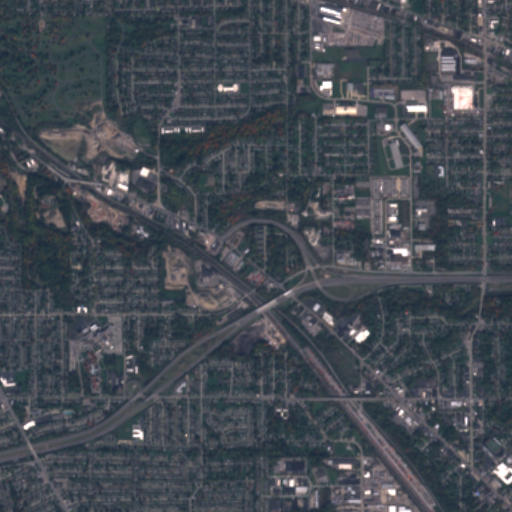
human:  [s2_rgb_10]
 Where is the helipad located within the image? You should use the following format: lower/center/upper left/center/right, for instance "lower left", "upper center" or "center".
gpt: The helipad is located in the lower left of the image.
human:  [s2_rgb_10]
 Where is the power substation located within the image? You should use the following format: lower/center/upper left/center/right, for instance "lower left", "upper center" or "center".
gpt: The power substation is located in the upper right of the image.
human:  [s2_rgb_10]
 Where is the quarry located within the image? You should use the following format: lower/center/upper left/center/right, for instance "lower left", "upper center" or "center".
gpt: The quarry is located in the upper left of the image.
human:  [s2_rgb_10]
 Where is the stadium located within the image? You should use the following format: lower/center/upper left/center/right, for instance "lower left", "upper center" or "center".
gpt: The stadium is located in the lower right of the image.
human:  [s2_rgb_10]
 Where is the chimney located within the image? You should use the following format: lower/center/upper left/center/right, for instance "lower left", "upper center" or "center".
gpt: The chimney is located in the lower left of the image.
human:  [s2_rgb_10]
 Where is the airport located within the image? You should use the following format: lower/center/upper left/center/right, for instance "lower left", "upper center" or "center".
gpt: There is no airport in the image.